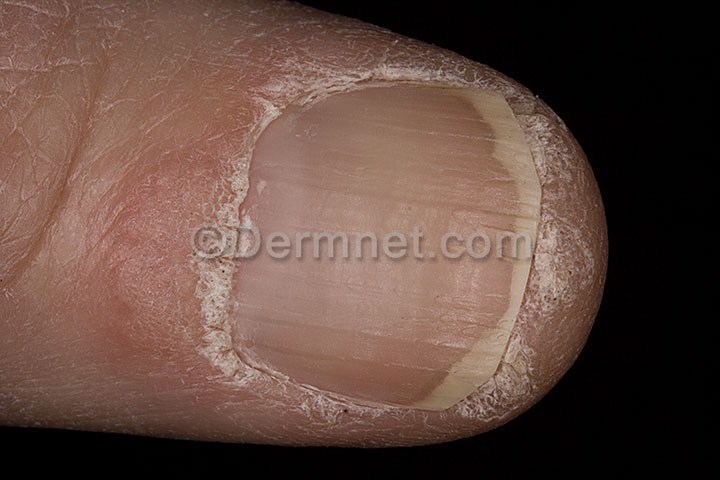
Disease: Warts Molluscum and other Viral Infections